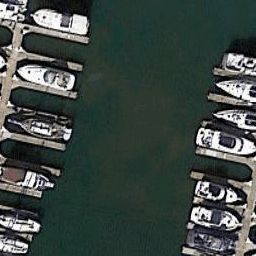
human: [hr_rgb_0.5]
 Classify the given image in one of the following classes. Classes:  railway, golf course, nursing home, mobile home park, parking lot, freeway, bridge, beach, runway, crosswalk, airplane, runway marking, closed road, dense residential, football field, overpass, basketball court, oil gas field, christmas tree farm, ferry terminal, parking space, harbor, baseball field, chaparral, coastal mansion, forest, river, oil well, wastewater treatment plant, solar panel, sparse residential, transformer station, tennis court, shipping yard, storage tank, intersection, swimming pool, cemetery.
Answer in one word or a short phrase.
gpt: harbor